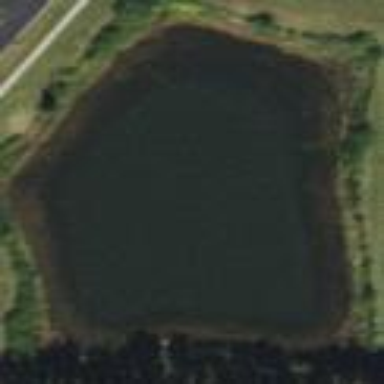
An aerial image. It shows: Serene pond surrounded by nature.